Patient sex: M
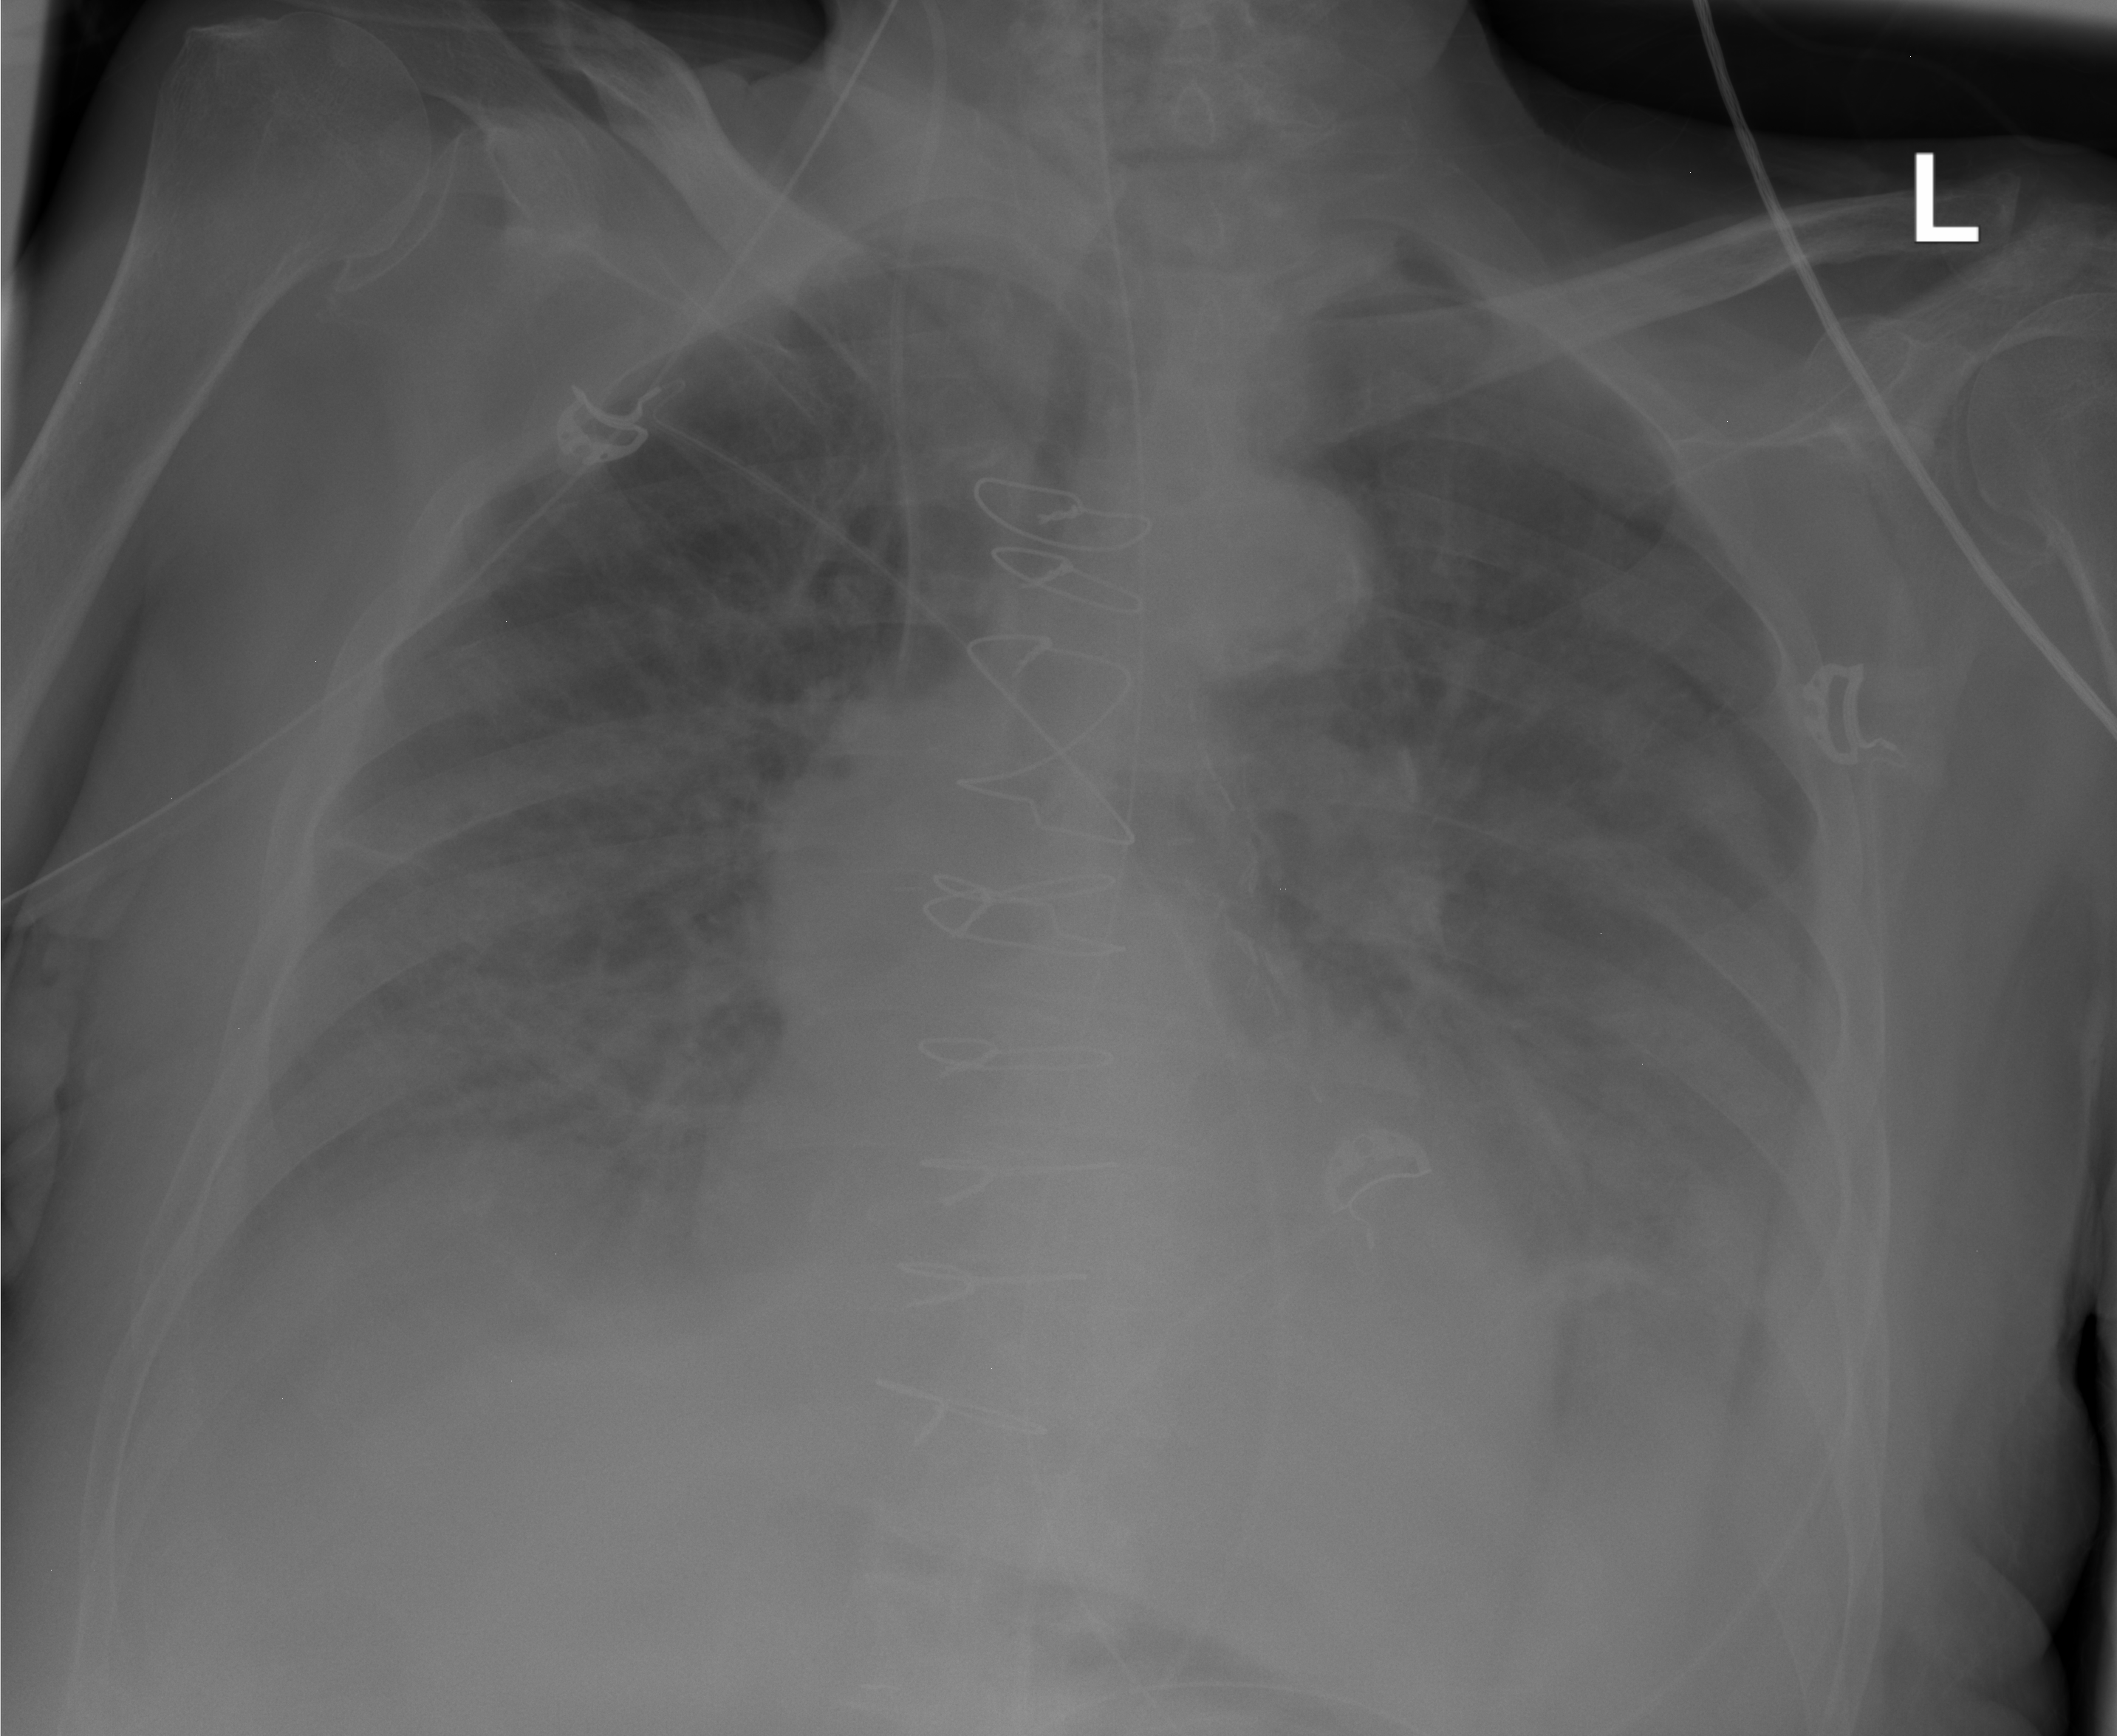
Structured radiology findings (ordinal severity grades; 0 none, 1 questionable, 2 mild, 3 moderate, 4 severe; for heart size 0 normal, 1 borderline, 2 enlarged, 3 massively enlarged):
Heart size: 0
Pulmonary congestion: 2
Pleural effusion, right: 2
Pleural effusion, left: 2
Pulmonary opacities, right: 1
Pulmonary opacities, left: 1
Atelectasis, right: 2
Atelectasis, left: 2